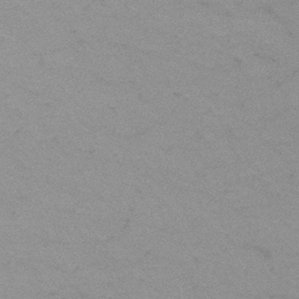
Label: frost